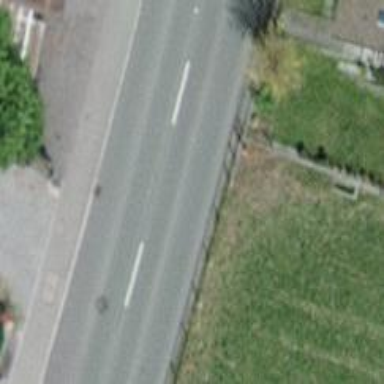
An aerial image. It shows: Public transport stop position.